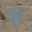
Label: 4